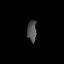
Tissue: prostate
Cell type: Endothelial cells
Senescence score: 0.7397
Nuclear area (px): 194
Mean DAPI intensity: 79.727